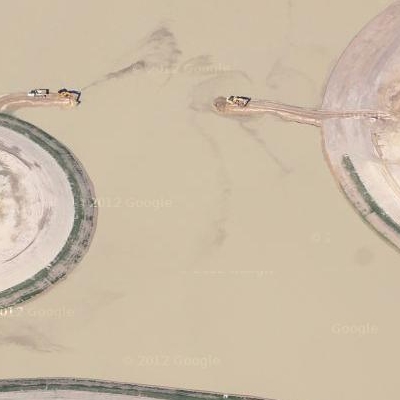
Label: dRiverLake